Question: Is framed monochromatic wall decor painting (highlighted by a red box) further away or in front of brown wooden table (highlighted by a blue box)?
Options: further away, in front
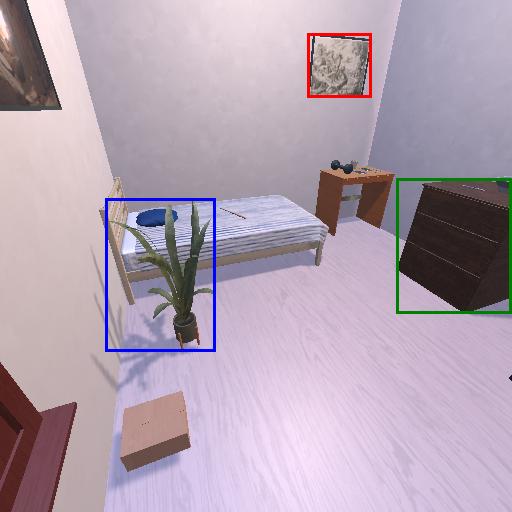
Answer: further away